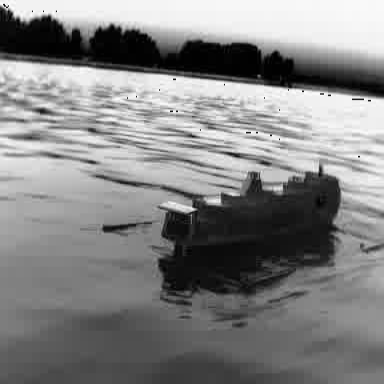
There is a container_ship in the infrared image.